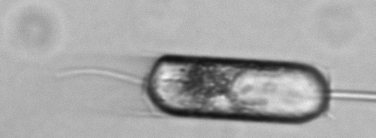
Label: Ditylum_brightwellii